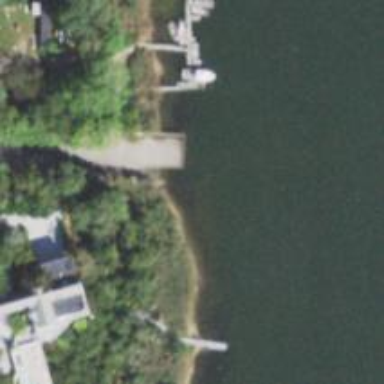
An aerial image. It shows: Slipway on leisure land.